Question: I have a given table B1 to H9 and I'm trying to create the output in below image:

<URL>
'''
+-----------+-----------+------+---------+------------+--------+-----------------------------+
| ArticleID | Link | Year | Quarter | QuestionID | Answer | Comment |
+-----------+-----------+------+---------+------------+--------+-----------------------------+
| 001 AAYY | link AAYY | 2015 | QII | 110 | 1 | comment 1 for abc 2015 QII |
| 001 AAYY | link AAYY | 2015 | QII | 120 | 0 | comment 2 for abc 2015 QII |
| 001 AAYY | link AAYY | 2015 | QII | 210 | 9 | comment 3 for abc 2015 QII |
| 001 AAYY | link AAYY | 2015 | QIII | 110 | 0 | comment 4 for abc 2015 QIII |
| 002 BBXX | link BBXX | 2015 | QII | 110 | 1 | comment 5 for def 2015 QII |
| 002 BBXX | link BBXX | 2015 | QII | 120 | 1 | comment 6 for def 2015 QII |
| 002 BBXX | link BBXX | 2015 | QII | 210 | 1 | comment 7 for def 2015 QII |
| 002 BBXX | link BBXX | 2015 | QIII | 110 | 1 | comment 8 for def 2015 QII |
+-----------+-----------+------+---------+------------+--------+-----------------------------+
'''
QuestionID and Description are static in row 14, A and B.
So as a dynamic output I need everything between C12 to I17.
I tried without luck to do a VLOOKUP by creating a new ID-column by concatenating QuestionID-ArticleID-Year-Quarter.
Can you give me an example how this could be solved?
Thank you very much.
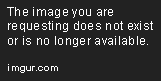
Answer: What you are doing is correct, except that, instead of Article ID (which is your comparison value) add link column. Similar concatenation inside VLOOKUP will take care of the rest.
I prepared a sheet for your quick reference. Please follow the secure link. Thanks.
<URL>